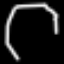
Label: octagon